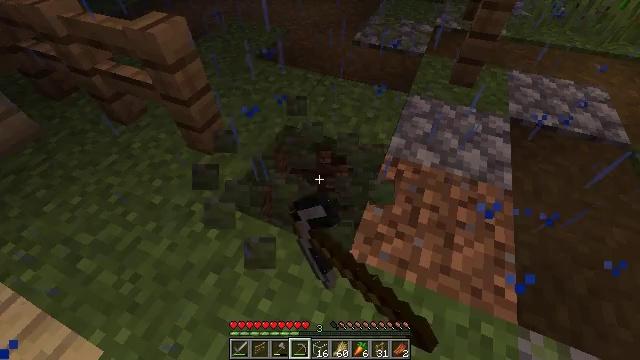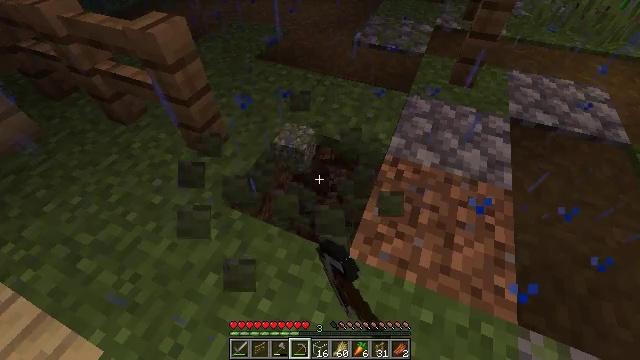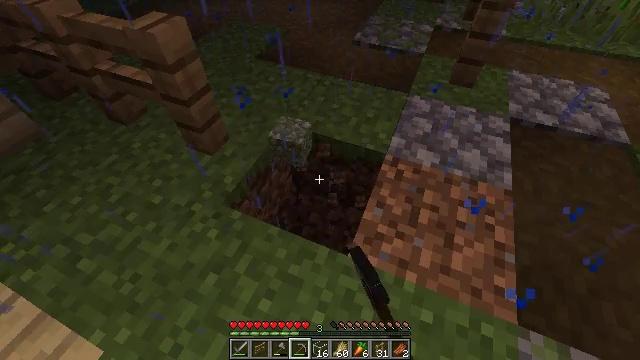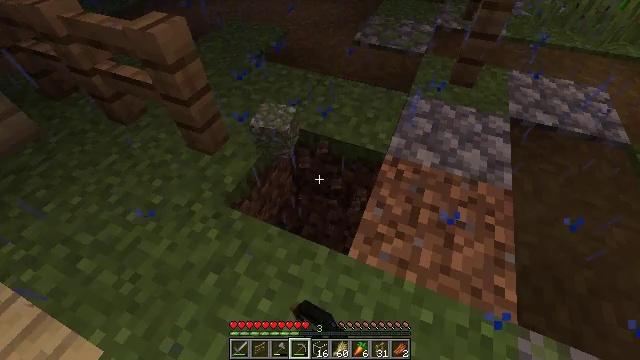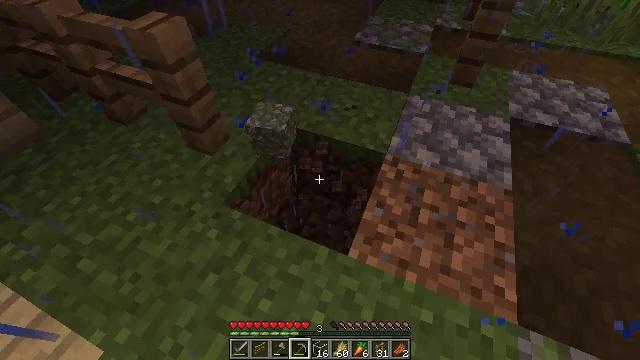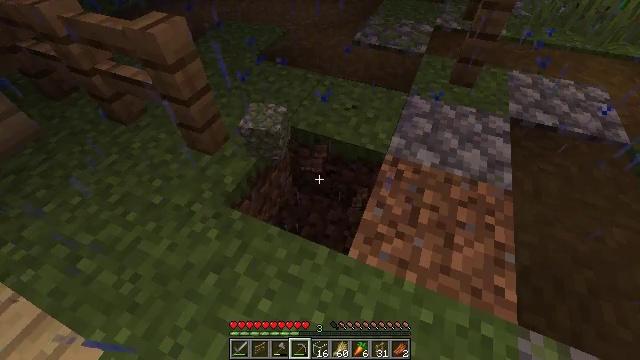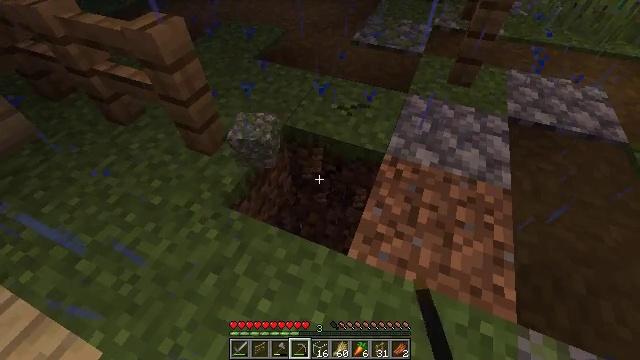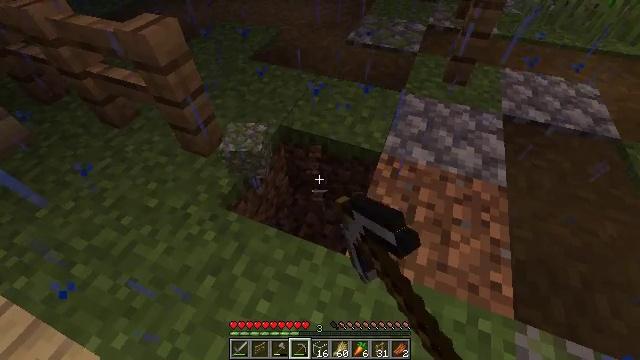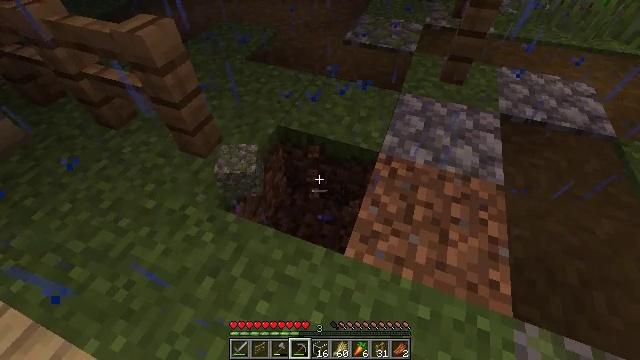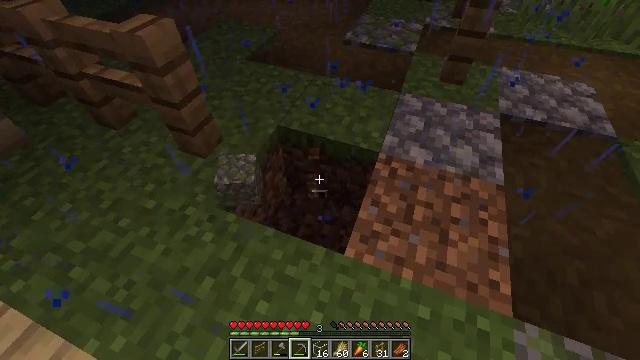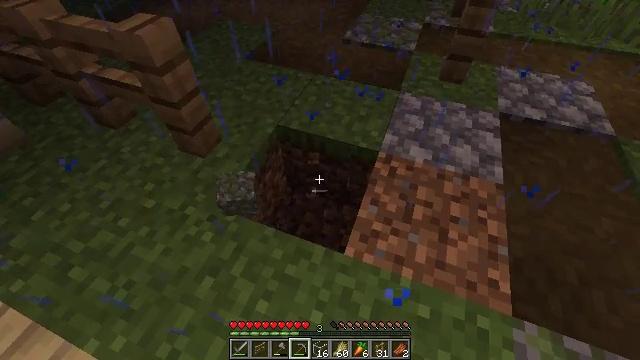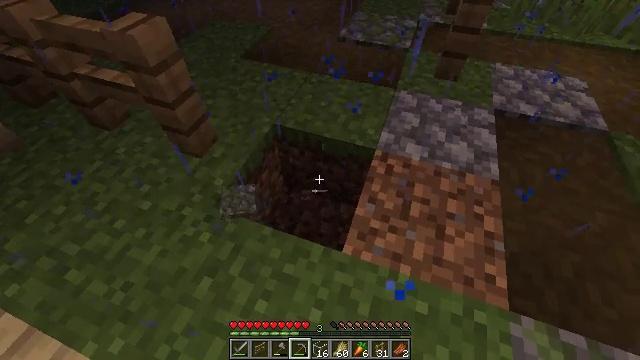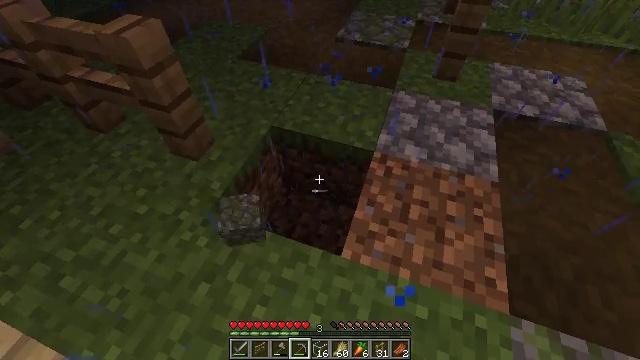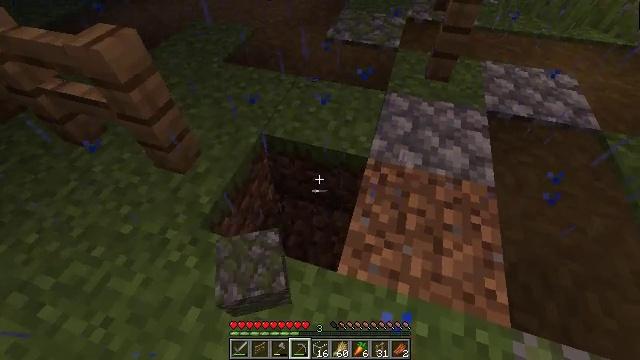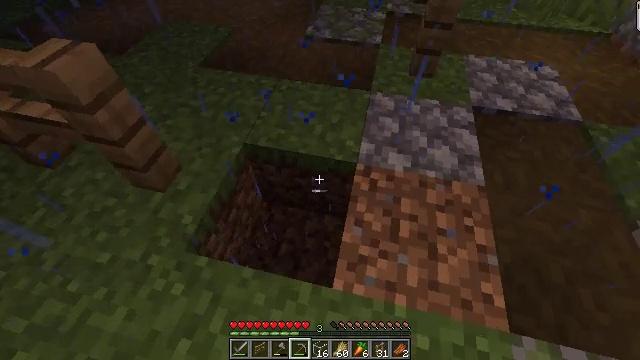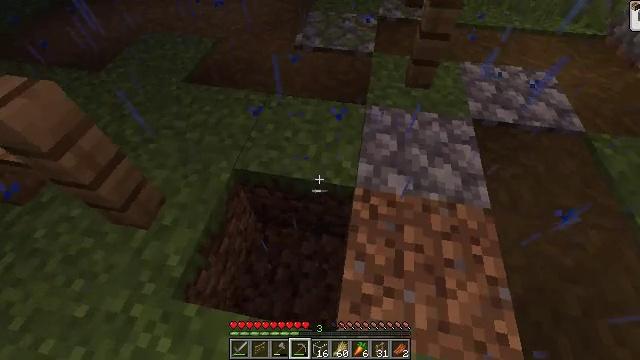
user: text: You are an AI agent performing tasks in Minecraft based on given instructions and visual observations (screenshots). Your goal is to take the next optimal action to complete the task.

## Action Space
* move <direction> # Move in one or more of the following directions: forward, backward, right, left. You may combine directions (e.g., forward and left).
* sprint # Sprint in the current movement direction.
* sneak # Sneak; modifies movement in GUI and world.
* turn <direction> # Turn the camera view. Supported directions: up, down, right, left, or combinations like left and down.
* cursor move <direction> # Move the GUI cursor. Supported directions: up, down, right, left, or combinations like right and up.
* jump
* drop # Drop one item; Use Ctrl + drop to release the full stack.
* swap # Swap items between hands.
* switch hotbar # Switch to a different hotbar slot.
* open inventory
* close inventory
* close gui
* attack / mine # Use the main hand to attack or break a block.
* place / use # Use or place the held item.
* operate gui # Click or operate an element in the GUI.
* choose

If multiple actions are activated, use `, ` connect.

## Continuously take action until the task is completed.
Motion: motion action
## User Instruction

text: Gather materials such as cobblestone.
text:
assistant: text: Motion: attack / mine
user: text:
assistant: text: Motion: attack / mine
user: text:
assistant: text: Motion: attack / mine
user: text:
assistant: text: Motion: attack / mine
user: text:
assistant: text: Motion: attack / mine
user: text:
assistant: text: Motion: attack / mine
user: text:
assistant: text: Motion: turn right
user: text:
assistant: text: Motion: no_op
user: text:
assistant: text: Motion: no_op
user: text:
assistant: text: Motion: no_op
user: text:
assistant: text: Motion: turn right
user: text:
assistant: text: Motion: move forward
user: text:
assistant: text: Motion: move forward, turn right
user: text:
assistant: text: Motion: move forward, turn right and down
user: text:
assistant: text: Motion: move forward, turn right
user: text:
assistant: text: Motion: move forward
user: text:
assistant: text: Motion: move forward, turn right
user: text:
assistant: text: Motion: move forward, turn right and down
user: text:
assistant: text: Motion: move forward, turn right and down
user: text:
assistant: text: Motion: turn right and down
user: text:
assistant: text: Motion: turn right and down
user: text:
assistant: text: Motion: turn right and down
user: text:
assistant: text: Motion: turn right and down
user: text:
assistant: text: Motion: turn right
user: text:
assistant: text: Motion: turn right
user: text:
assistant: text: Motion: turn right
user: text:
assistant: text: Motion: turn right
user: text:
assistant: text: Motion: no_op
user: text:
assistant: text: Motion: no_op
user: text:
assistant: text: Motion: no_op